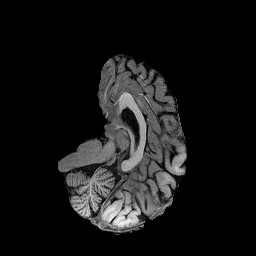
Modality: T1w
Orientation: axial